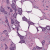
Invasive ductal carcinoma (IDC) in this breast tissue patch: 1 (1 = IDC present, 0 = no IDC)